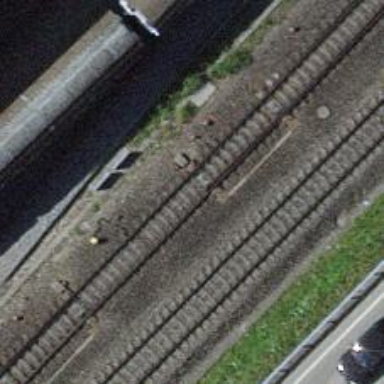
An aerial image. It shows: Railway switch.